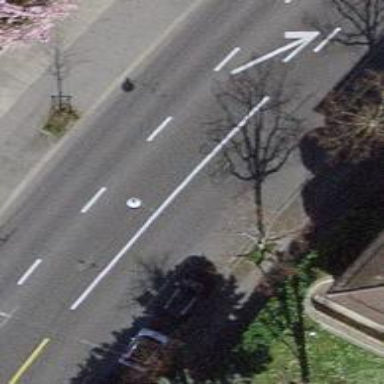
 there is trolley wire along the road. The left side of the road seems to have cycleway that shares the busway."